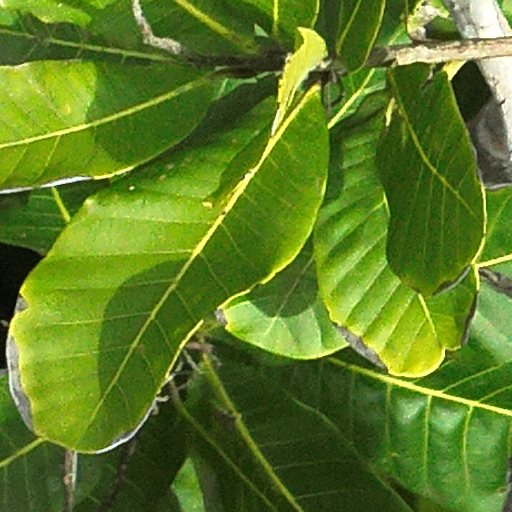
Species: Anacardium excelsum
GBIF accepted scientific name: Anacardium excelsum
Crown area (m\u00b2): 267.646